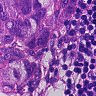
Metastatic tissue present: yes